Lunar surface albedo tile
Center latitude: 13.636
Center longitude: 39.092
Resolution (meters per pixel, mean): 140.9
Tile area (km^2): 20240.61
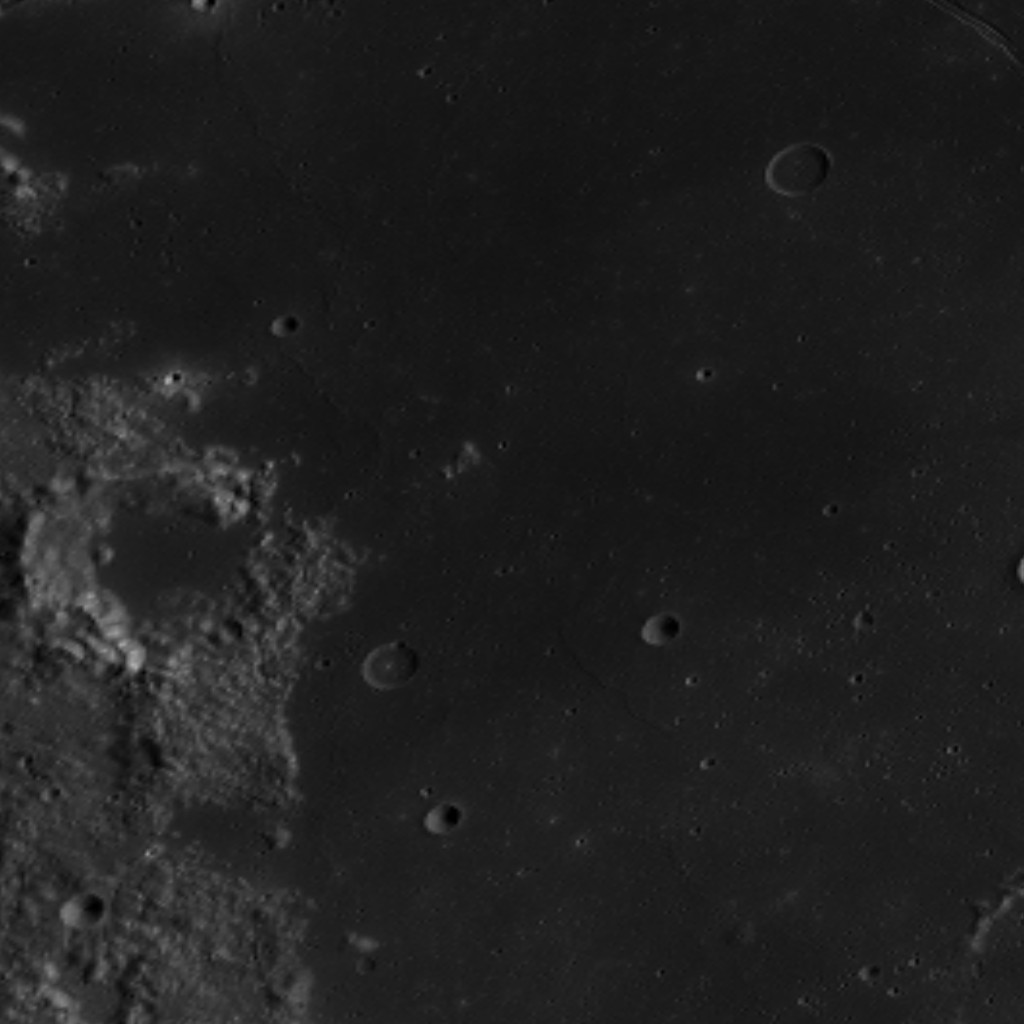